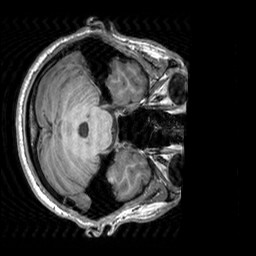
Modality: T1w
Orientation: axial
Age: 26
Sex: male
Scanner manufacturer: siemens
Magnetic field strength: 3 T
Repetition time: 2.3 s
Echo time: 0.00303 s